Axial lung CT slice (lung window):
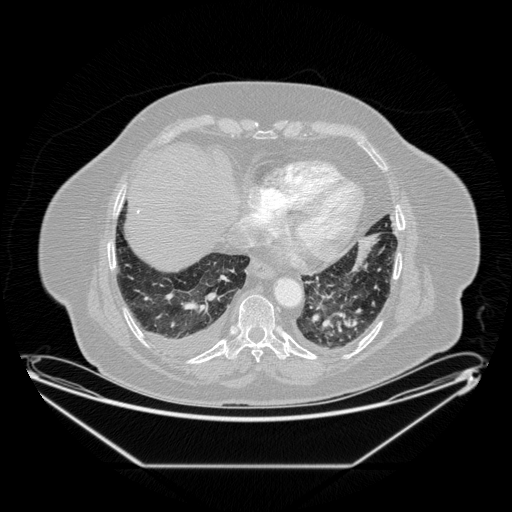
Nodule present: no